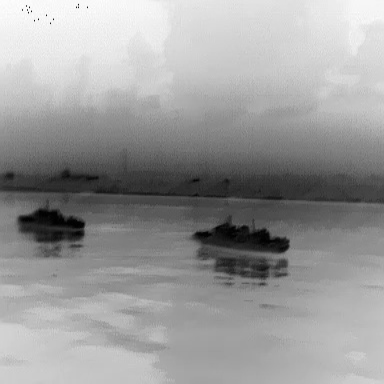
There are two warships in the infrared image.